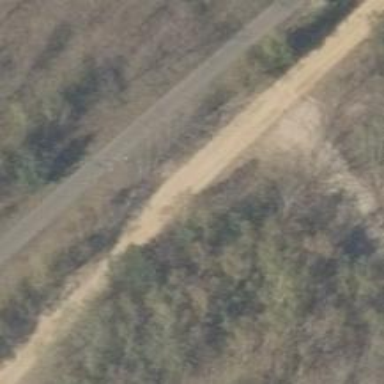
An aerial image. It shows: Gravel track with grade2 tracktype.